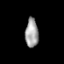
Tissue: prostate
Cell type: T cells
Senescence score: 0.3565
Nuclear area (px): 371
Mean DAPI intensity: 160.849